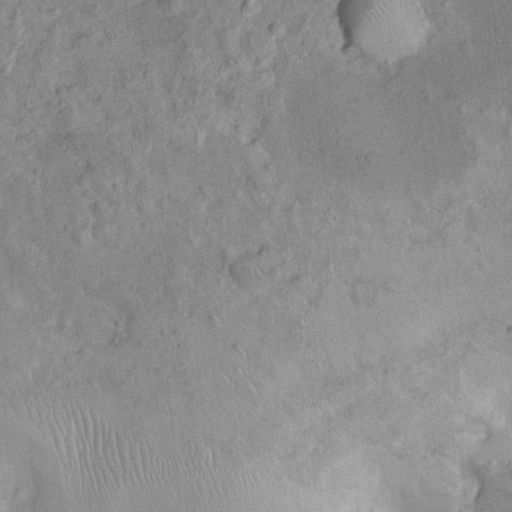
Objects detected: cone